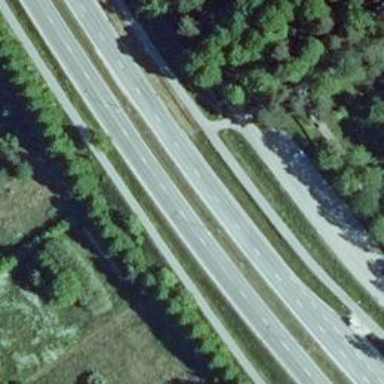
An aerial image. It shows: Asphalt cycleway.